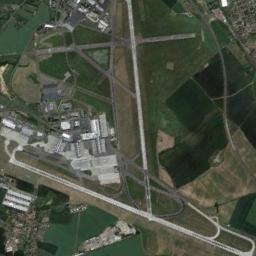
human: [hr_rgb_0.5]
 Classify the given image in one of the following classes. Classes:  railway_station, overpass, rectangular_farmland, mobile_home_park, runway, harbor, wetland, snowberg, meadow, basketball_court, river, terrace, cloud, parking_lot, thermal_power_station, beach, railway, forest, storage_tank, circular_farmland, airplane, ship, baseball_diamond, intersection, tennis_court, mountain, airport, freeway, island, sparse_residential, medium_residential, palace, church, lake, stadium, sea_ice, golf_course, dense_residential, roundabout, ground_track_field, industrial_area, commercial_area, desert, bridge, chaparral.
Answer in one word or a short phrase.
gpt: airport